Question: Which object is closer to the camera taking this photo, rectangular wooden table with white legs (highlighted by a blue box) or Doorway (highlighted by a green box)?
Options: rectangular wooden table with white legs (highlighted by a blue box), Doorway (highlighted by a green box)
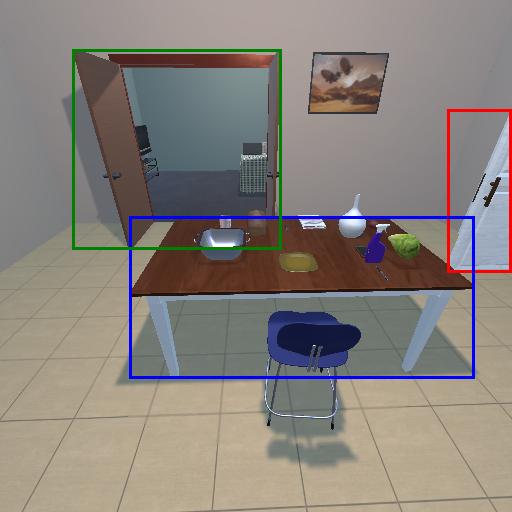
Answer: rectangular wooden table with white legs (highlighted by a blue box)